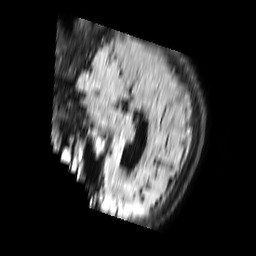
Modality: FLAIR
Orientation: sagittal
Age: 78
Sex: female
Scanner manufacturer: philips
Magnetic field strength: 1.5 T
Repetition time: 6 s
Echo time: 0.1027 s